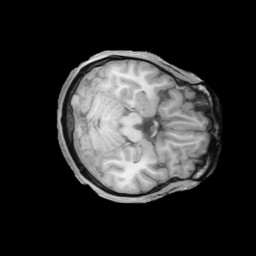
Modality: T1w
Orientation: axial
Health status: ill
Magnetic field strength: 3 T